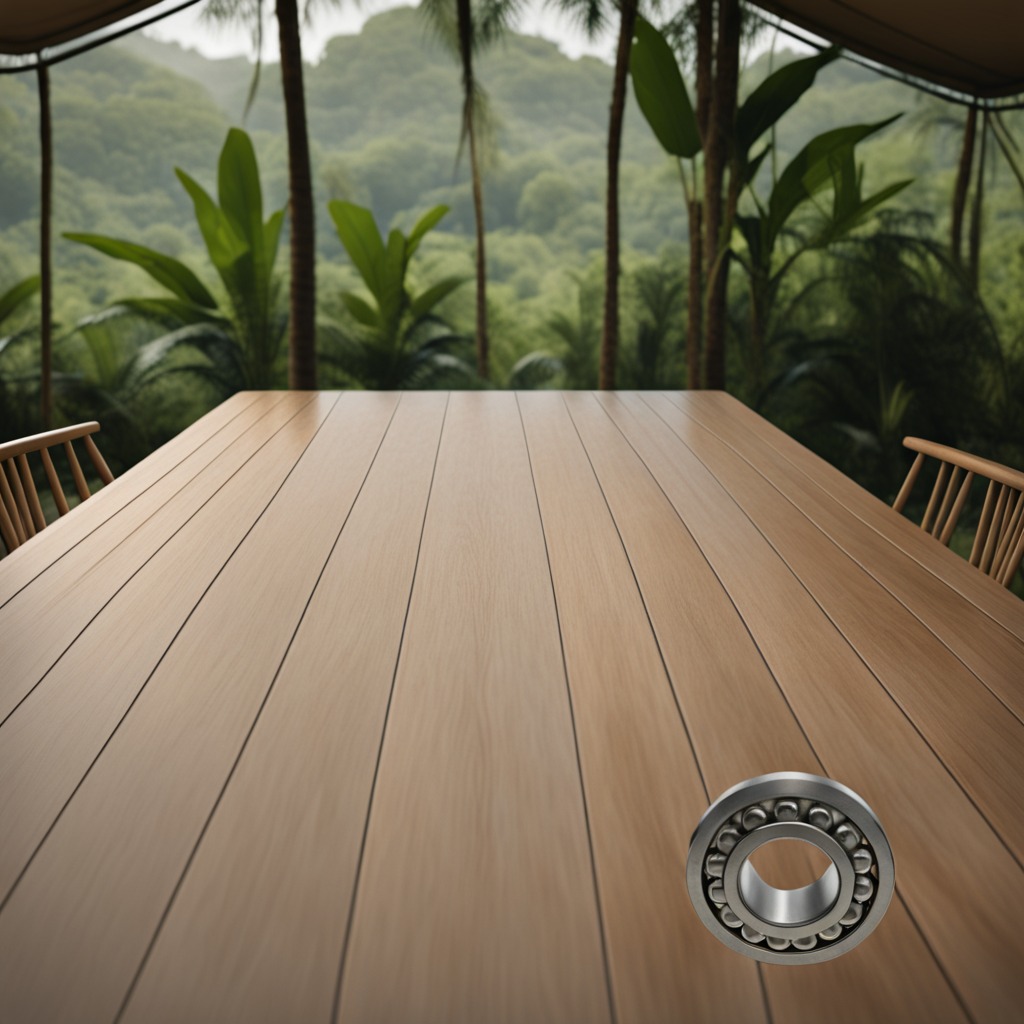
A metal ball bearing lies on the wooden table inside a jungle field workshop tent.